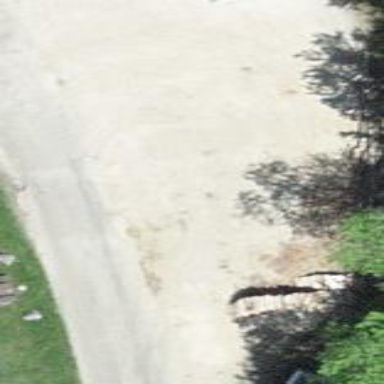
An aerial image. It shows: Gravel street-side parking area.